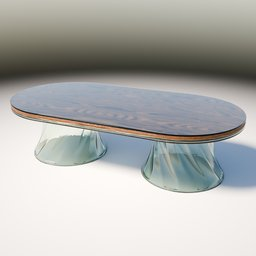
Label: furniture